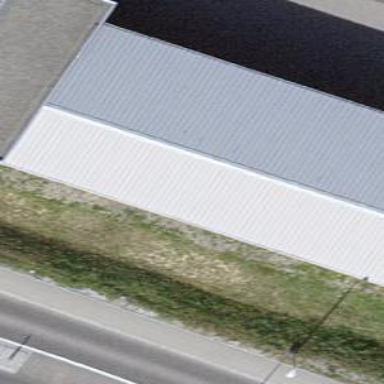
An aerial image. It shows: Building housing car repair shop.